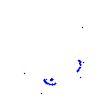
Particle: kaon